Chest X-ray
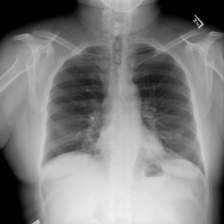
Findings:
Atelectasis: negative
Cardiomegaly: negative
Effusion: negative
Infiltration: negative
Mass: negative
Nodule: negative
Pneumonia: negative
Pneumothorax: negative
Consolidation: negative
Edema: negative
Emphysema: negative
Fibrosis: negative
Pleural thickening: negative
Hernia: negative